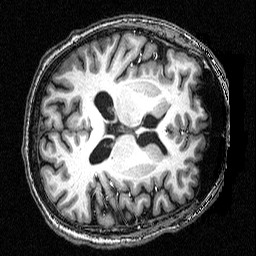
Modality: T1w
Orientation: axial
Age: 49
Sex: male
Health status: healthy
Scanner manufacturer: siemens
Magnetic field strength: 3 T
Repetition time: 2.5 s
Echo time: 0.00393 s